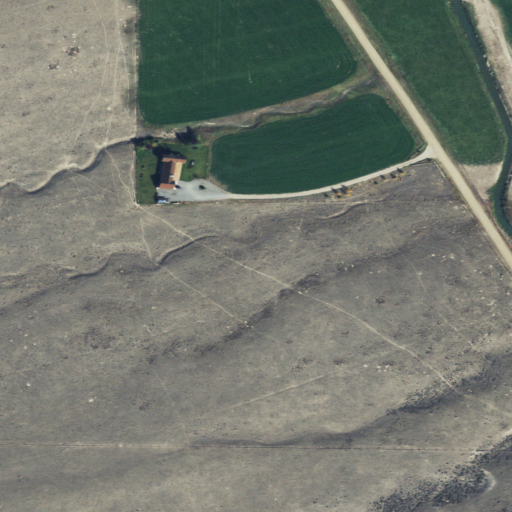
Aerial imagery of valley in Montana named Beatch Canyon containing grassland, shrub, cultivated crops, open development, low intensity development, and medium intensity development